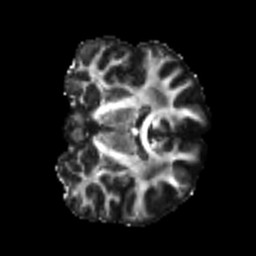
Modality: FA
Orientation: coronal
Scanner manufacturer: siemens
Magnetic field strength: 3 T
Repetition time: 4 s
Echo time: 0.0594 s